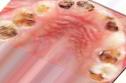
Condition: Caries